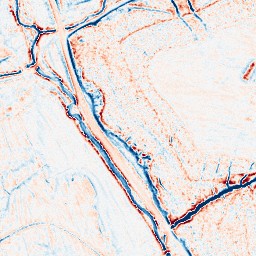
Category: edge_preserving
Decomposition family: anisotropic_diffusion
Decomposition parameters: iterations: 10
kappa: 100
gamma: 0.2
Upsampling method: edge_directed
Upsampling parameters: scale: 2
Upsampling scale: 2